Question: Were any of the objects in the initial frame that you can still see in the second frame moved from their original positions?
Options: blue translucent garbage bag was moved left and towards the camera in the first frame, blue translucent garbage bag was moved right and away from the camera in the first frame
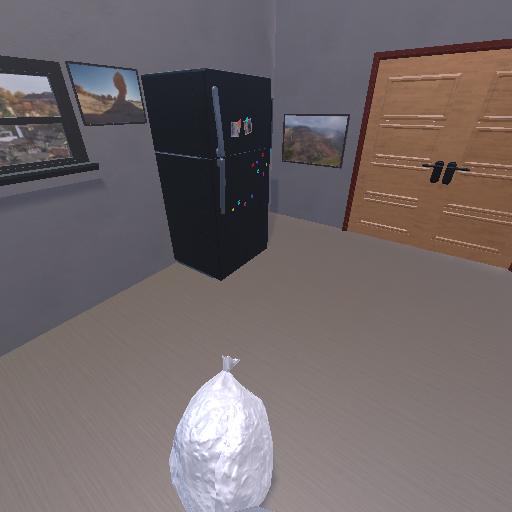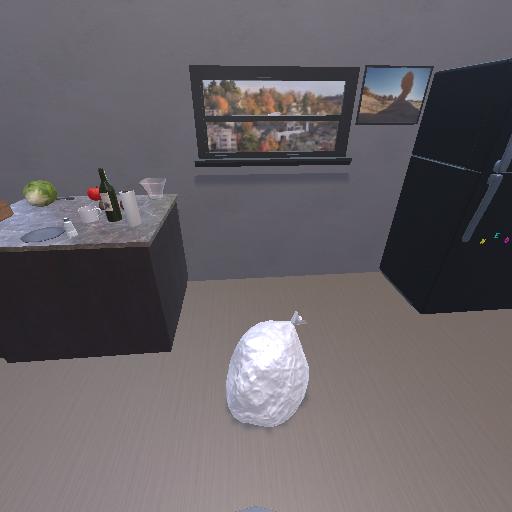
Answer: blue translucent garbage bag was moved left and towards the camera in the first frame